Question:
When I try with Spring to udpdate the user with different values, but, for example, without modifying nickname:
'''
//TODO: encripta contrasena monitorDao
public void updateMonitor(Monitor monitor){
BasicPasswordEncryptor passwordEncryptor = new BasicPasswordEncryptor();
String contrasenya = passwordEncryptor.encryptPassword(monitor.getContrasenya());
this.jdbcTemplate.update(
"update Usuario set nickname=?, nombre= ?, apellidos= ?, email= ?, contrasenya = ?, especialidades = ?, telefono = ?",
monitor.getNickname(), monitor.getNombre(), monitor.getApellidos(), monitor.getEmail(),
contrasenya, monitor.getEspecialidades(), monitor.getTelefono()
);
}
'''
This happens:
> Request processing failed; nested exception is
org.springframework.dao.DuplicateKeyException:
PreparedStatementCallback; SQL [update Usuario set nickname=?, nombre=
?, apellidos= ?, email= ?, contrasenya = ?, especialidades = ?,
telefono = ?]; ERROR: duplicate key value violates unique constraint
"pk_usuario"
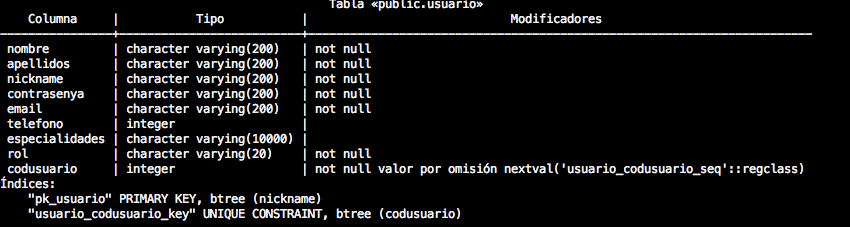
Answer: I've never used JDBC templates but it looks like you don't have a where clause in your SQL so you're updating all rows in the database to have those values. You need to restrict it to a single user by adding a where clause:
'''
this.jdbcTemplate.update(
"update Usuario set nickname=?, nombre= ?, apellidos= ?, email= ?, contrasenya = ?, especialidades = ?, telefono = ? where nickname=?",
monitor.getNickname(), monitor.getNombre(), monitor.getApellidos(), monitor.getEmail(),
contrasenya, monitor.getEspecialidades(), monitor.getTelefono(), monitor.getNickname()
);
'''
See <URL>